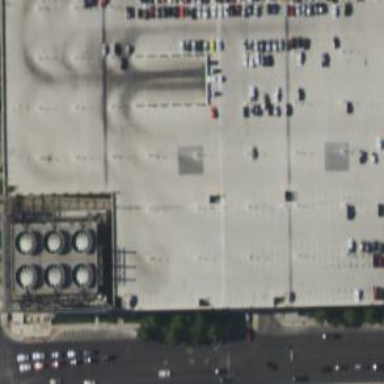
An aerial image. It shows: Multi-storey parking building.